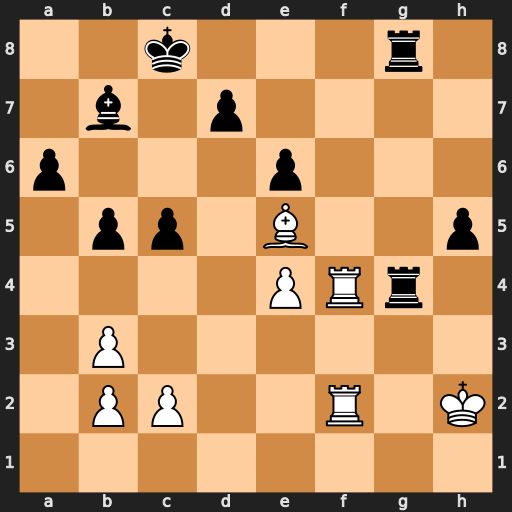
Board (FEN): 2k3r1/1b1p4/p3p3/1pp1B2p/4PRr1/1P6/1PP2R1K/8
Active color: w
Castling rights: -
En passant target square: -
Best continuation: Rf8+ Rxf8 Rxf8#